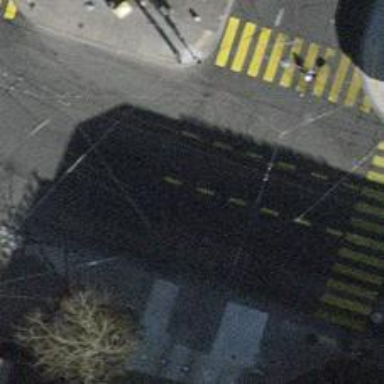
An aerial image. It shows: Road with traffic signals.